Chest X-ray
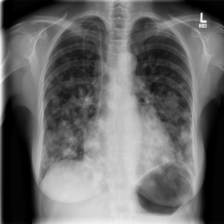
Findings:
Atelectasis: negative
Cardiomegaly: negative
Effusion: negative
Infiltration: negative
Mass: negative
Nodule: positive
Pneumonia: negative
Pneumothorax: negative
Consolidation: negative
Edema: negative
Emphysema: negative
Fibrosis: negative
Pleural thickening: negative
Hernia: negative